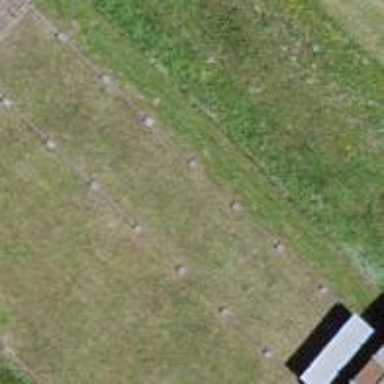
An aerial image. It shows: Shooting range located in pitch for leisure land sports.